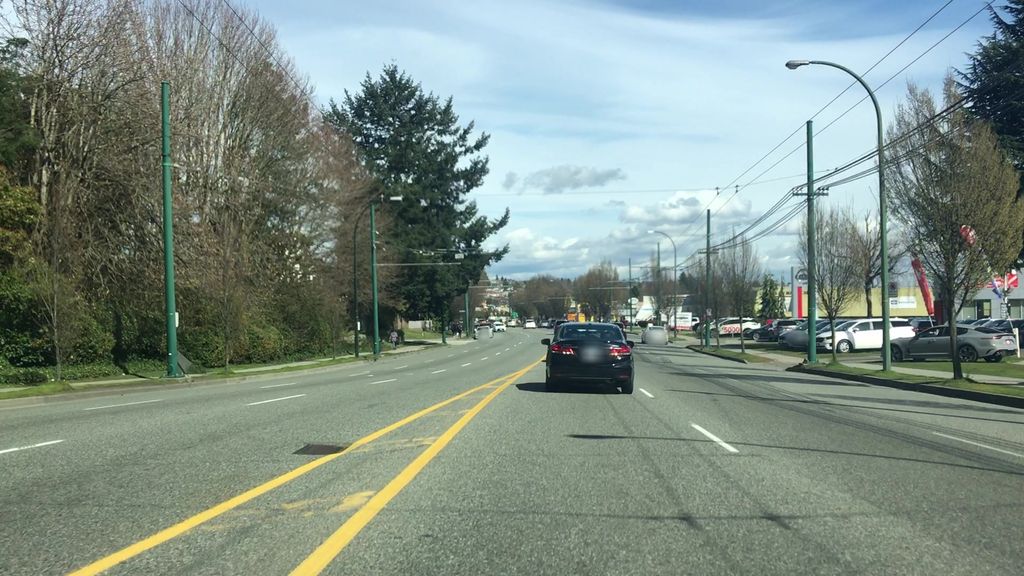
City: vancouver